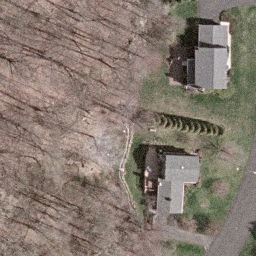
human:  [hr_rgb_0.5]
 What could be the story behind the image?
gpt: sparse residential